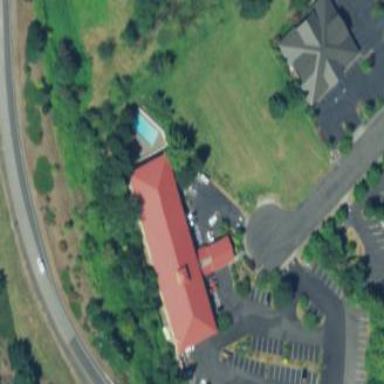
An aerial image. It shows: Hotel building.